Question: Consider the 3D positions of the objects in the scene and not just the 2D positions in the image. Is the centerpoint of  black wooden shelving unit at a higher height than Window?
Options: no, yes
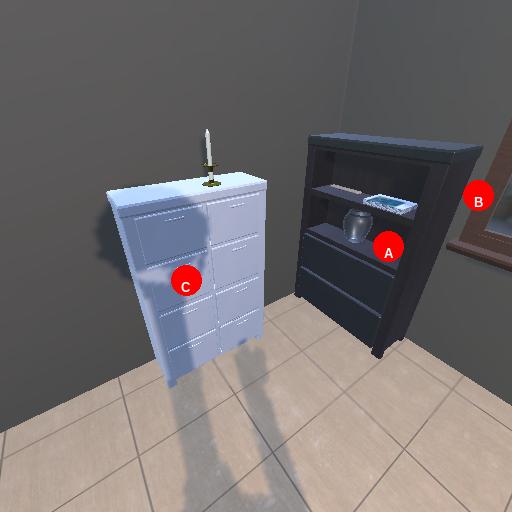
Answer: no